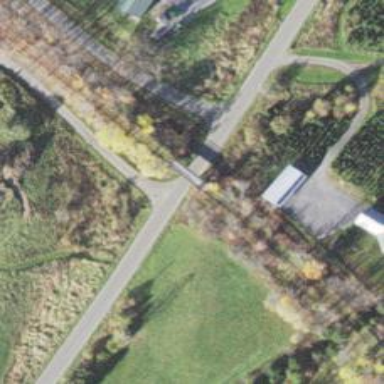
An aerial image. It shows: Cycleway.